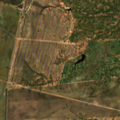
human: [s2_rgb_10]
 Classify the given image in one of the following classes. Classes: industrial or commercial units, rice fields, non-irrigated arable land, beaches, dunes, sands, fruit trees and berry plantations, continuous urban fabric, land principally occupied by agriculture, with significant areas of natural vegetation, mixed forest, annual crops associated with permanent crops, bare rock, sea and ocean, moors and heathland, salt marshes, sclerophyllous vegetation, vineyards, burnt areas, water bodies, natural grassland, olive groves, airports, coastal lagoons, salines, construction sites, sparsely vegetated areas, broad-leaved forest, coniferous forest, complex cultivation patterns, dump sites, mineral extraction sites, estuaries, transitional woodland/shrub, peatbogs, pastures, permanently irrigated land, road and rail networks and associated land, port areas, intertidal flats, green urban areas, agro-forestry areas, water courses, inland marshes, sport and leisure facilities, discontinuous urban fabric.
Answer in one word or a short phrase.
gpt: continuous urban fabric